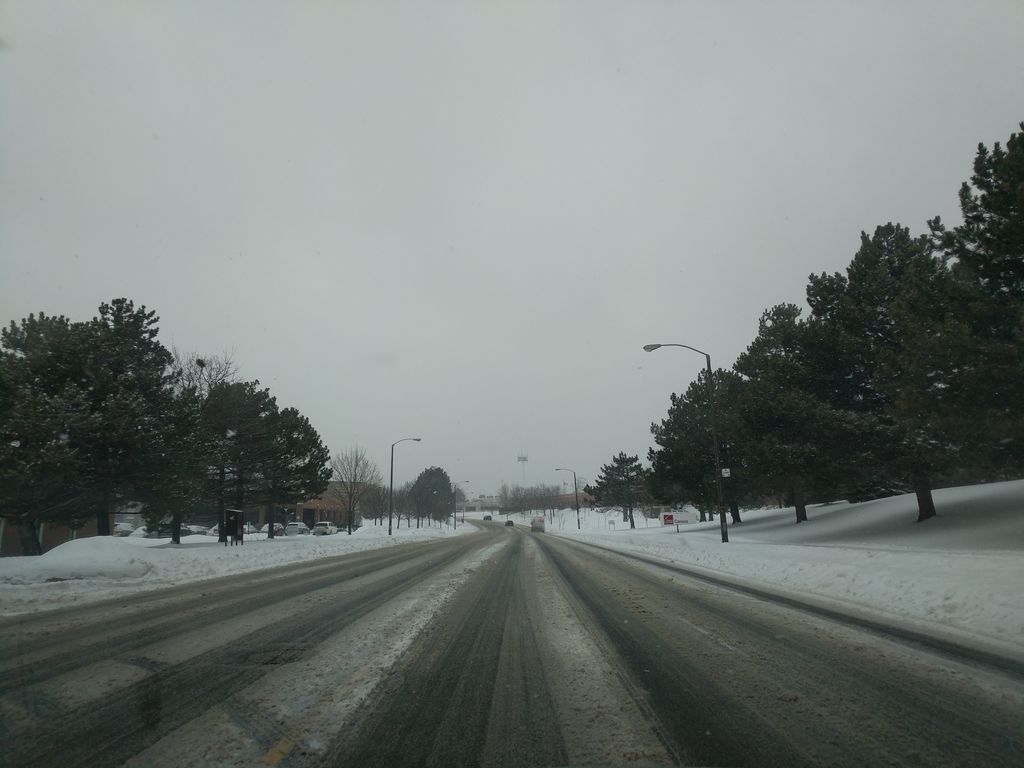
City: toronto